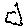
Label: cloud